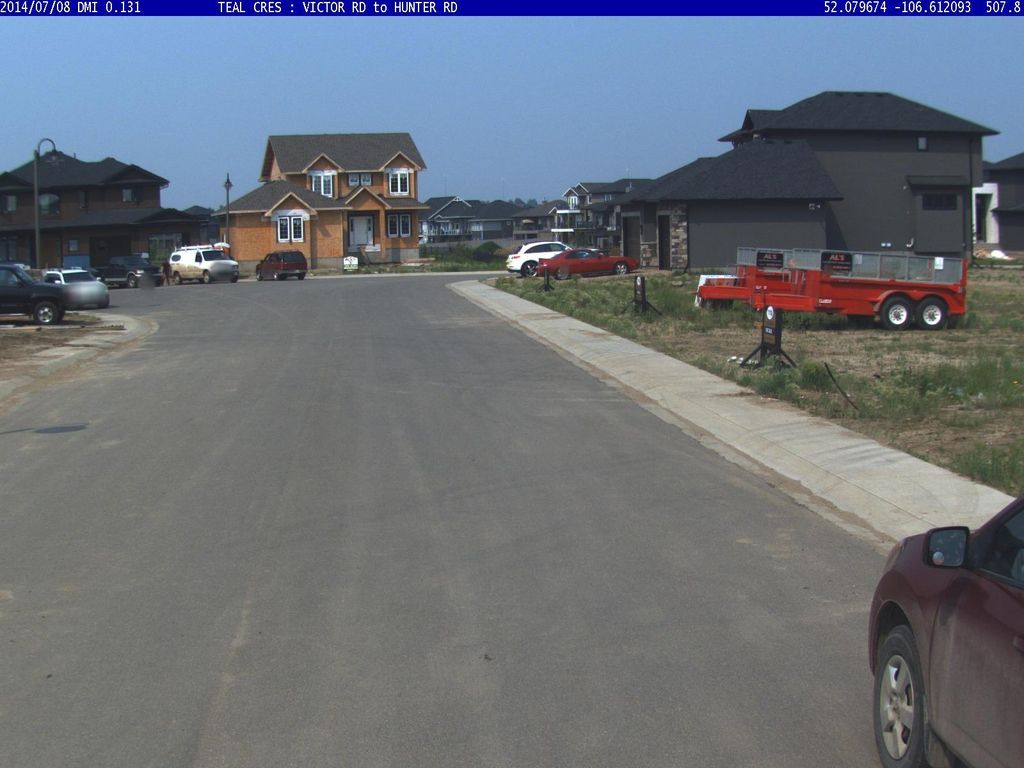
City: saskatoon